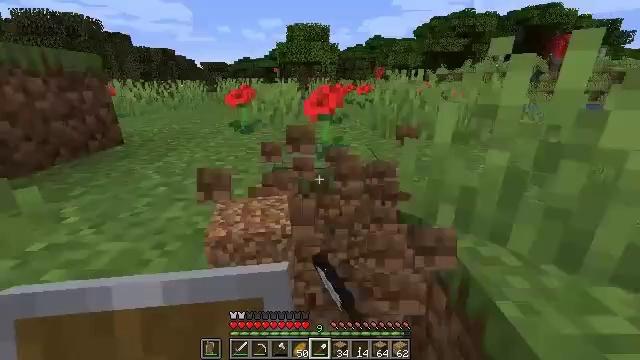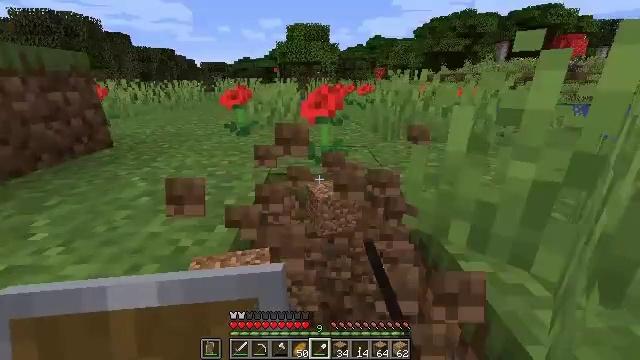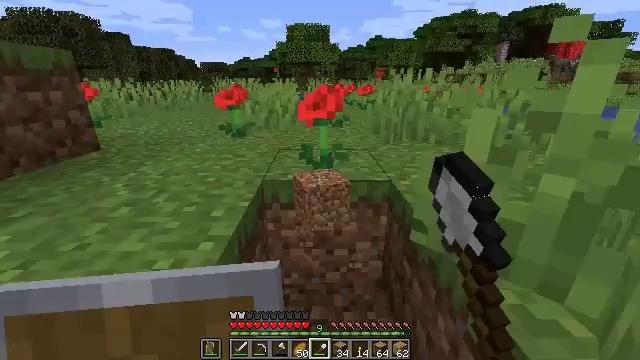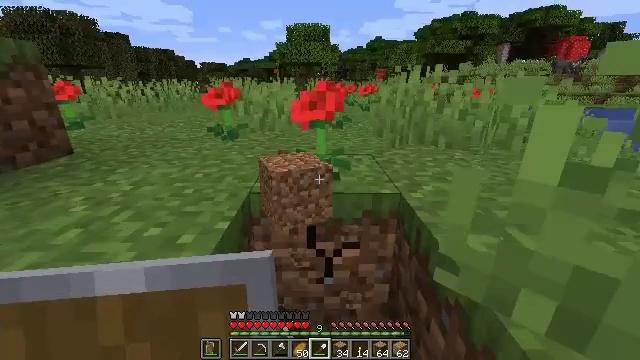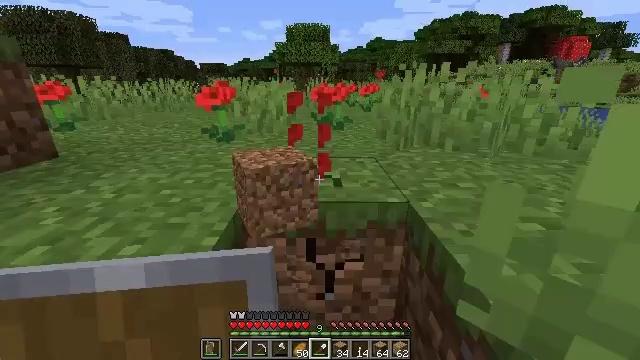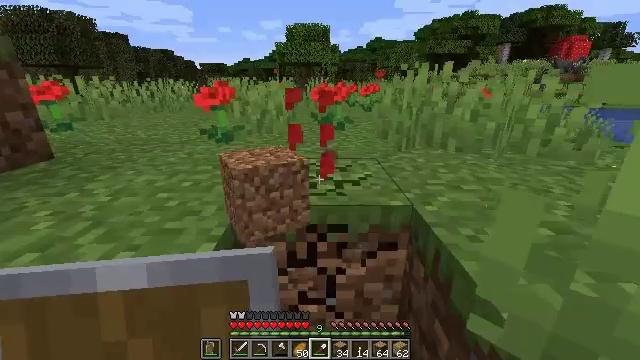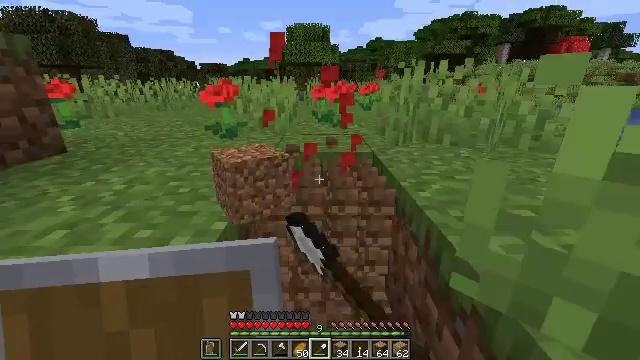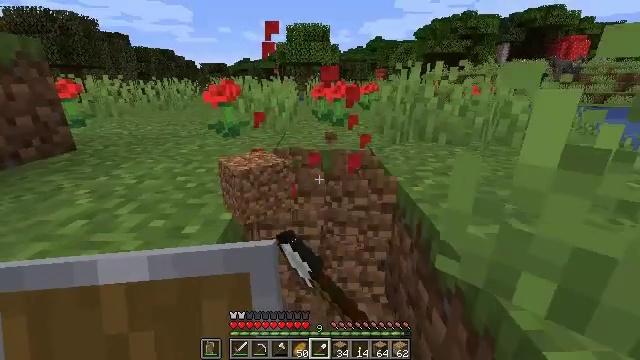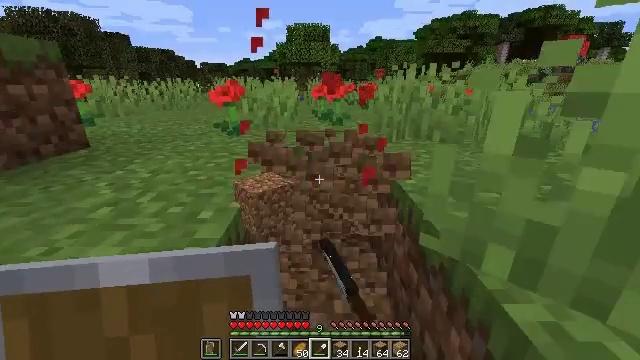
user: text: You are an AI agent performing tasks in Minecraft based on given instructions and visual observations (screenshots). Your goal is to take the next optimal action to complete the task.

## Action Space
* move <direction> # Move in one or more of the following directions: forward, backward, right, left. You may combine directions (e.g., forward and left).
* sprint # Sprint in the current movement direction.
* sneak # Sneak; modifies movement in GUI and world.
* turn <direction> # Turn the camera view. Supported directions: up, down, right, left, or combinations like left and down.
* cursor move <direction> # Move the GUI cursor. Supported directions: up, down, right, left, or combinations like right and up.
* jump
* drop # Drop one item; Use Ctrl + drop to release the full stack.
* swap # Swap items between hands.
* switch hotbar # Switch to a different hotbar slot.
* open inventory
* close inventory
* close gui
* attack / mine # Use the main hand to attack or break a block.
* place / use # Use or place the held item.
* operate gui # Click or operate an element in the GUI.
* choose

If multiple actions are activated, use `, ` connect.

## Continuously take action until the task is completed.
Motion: motion action
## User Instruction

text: Pick up the poppy from the field.
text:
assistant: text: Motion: move forward, attack / mine
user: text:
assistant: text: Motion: move forward, attack / mine
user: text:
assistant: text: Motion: move forward, attack / mine
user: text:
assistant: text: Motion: attack / mine
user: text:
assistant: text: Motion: move back, attack / mine
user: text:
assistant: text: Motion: move back, attack / mine
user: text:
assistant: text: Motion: move back, attack / mine
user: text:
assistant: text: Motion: attack / mine
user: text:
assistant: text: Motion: attack / mine